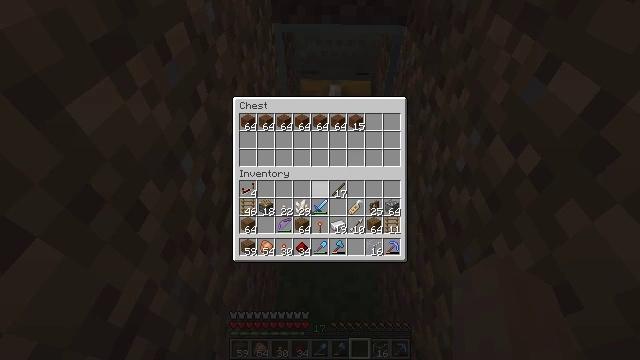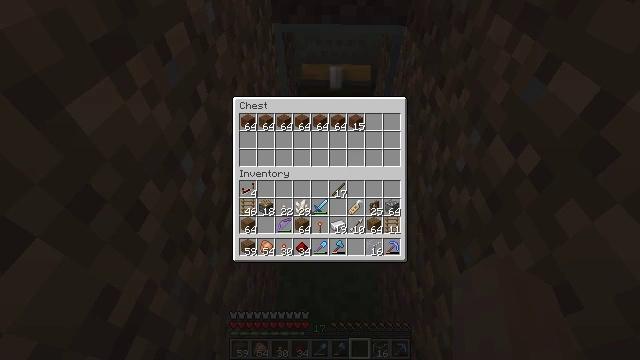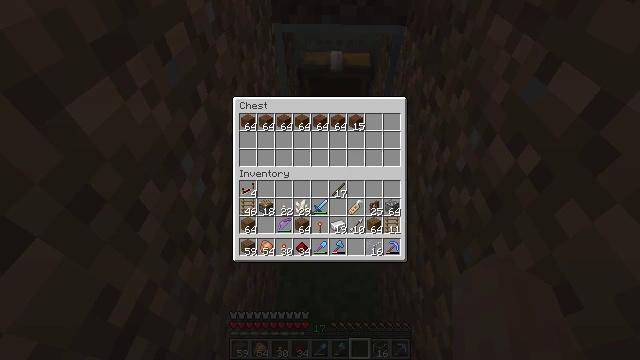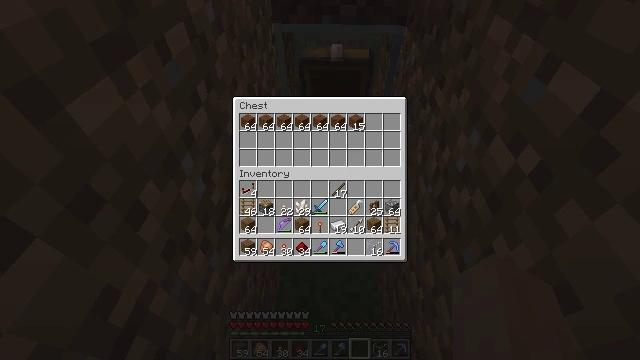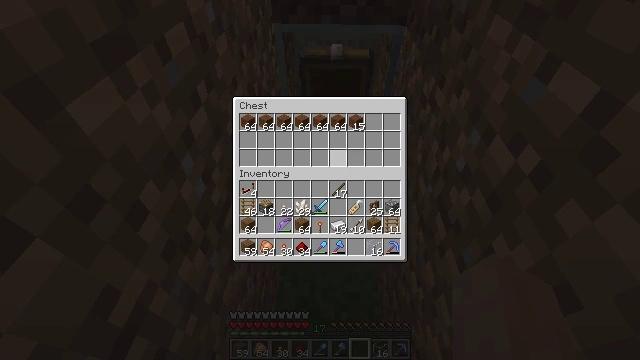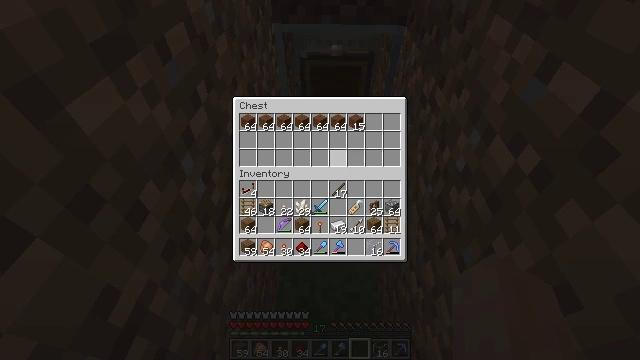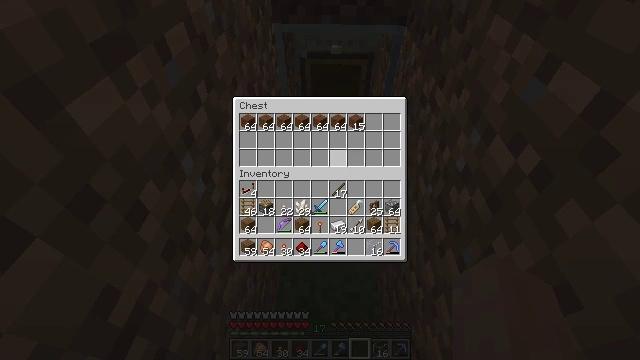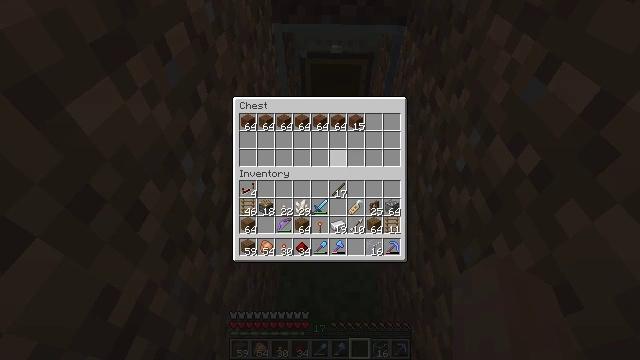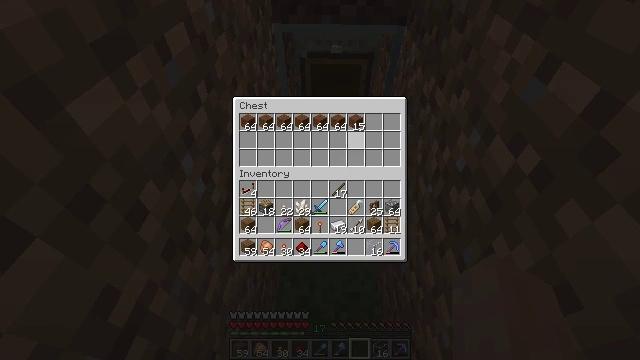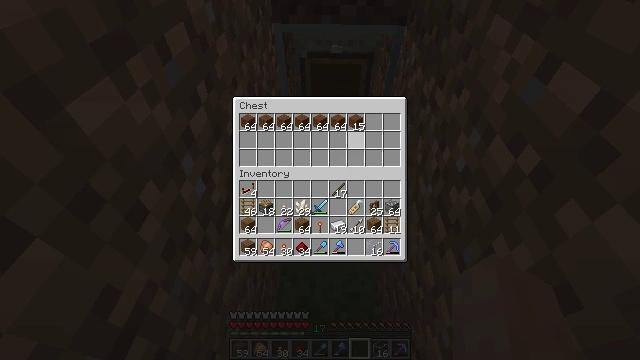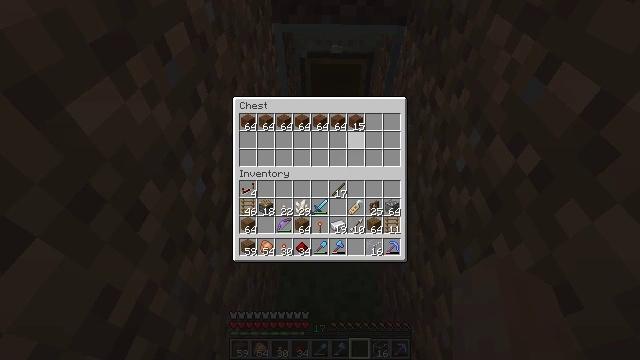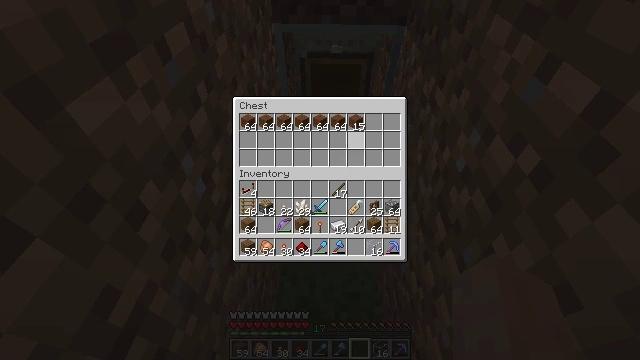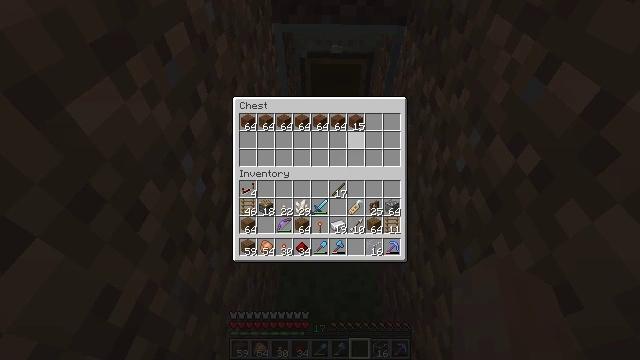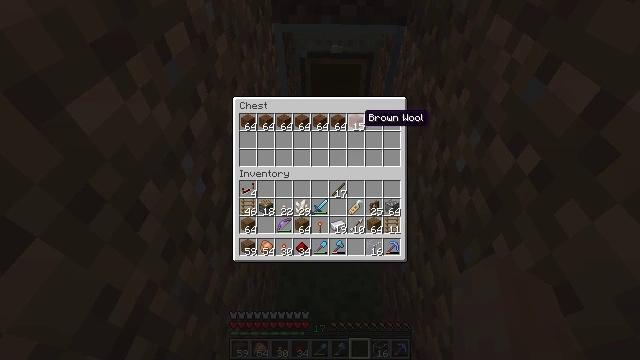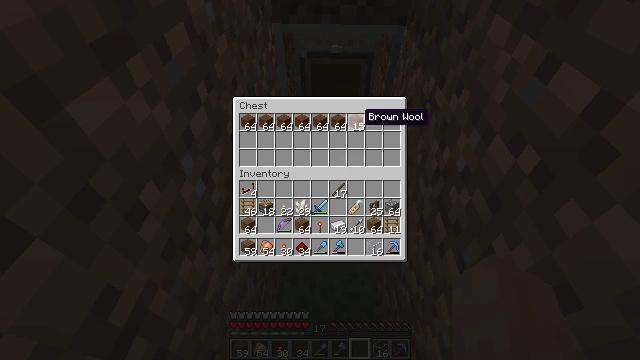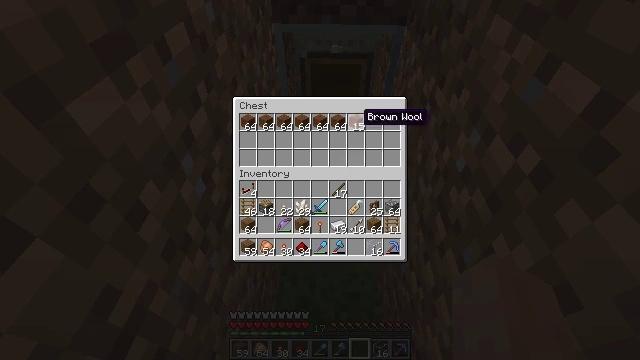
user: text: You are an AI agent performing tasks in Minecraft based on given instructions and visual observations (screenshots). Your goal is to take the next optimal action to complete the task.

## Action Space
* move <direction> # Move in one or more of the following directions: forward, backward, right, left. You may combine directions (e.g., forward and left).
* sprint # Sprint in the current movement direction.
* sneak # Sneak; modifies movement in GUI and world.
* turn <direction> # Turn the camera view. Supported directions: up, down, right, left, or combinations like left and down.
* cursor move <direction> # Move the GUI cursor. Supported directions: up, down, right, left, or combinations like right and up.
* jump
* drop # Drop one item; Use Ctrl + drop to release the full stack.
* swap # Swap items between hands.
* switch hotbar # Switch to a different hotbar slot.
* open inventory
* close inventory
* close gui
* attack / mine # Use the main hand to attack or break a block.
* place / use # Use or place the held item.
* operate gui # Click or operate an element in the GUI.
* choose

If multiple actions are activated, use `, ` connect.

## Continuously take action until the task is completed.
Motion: motion action
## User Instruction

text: Open a crafting table and make a brown bed.
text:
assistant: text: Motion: no_op
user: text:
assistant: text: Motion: no_op
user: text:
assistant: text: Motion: no_op
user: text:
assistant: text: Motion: no_op
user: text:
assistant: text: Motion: no_op
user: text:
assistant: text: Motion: no_op
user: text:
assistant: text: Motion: no_op
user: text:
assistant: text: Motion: sneak, cursor move right
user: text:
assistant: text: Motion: sneak
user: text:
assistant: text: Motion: sneak
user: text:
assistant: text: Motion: sneak
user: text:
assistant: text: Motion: sneak
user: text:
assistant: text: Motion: sneak
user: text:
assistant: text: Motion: sneak
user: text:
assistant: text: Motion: sneak
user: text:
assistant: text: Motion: sneak
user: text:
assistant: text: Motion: sneak
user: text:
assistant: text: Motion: sneak, operate gui
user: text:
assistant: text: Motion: sneak, operate gui
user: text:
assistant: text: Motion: sneak
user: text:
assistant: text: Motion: sneak
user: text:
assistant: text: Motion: sneak
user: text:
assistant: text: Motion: sneak
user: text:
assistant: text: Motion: sneak
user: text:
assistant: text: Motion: sneak
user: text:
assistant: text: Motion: sneak
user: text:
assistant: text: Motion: no_op
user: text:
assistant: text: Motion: no_op
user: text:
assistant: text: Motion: no_op
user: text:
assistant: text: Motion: no_op